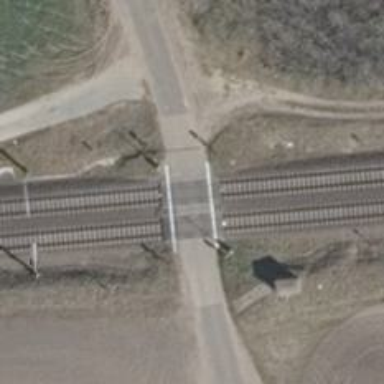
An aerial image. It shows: Railway level crossing.